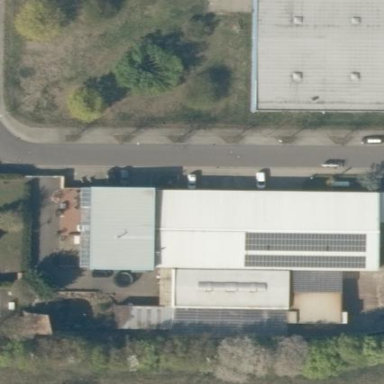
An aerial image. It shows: Commercial building.